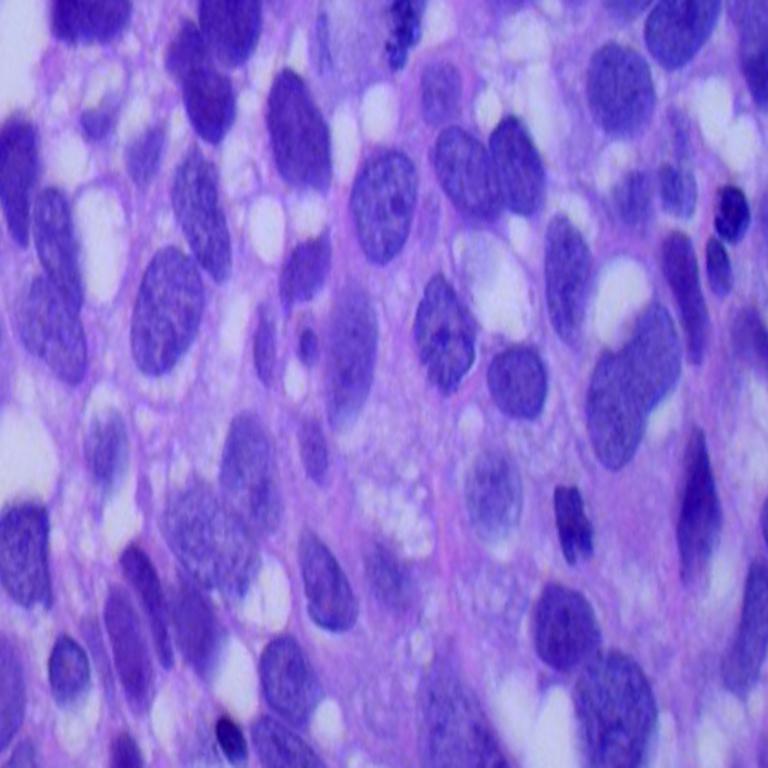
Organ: lung
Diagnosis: squamous carcinomas